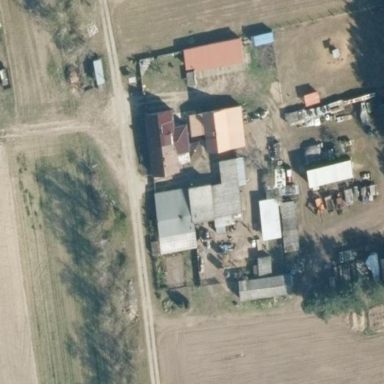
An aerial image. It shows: Farmyard area.